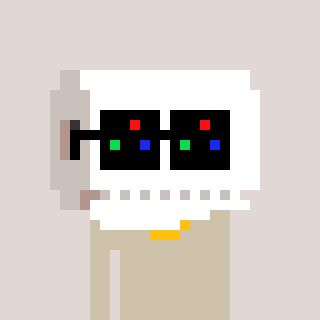
a pixel art character with square black sunglasses, a toiletpaper-full-shaped head and a bege-colored body on a warm background